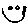
Label: smiley face